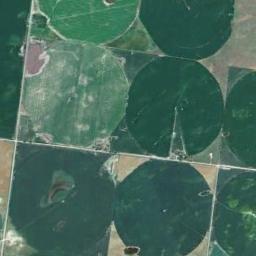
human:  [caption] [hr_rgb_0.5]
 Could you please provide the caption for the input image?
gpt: Several dark green, Light green mixed neatly arranged circular farmland, .

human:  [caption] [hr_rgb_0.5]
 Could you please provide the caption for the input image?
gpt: Several dark green circular farmlands are neatly arranged on the ground .

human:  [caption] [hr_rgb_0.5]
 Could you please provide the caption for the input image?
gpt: Many green circle farmland are in the bare land .

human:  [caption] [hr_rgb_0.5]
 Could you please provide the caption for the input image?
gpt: There is only a complete circle of farmland in the lower right corner .

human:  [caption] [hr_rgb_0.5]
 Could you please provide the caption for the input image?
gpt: There are some cultivated circular farmlands of the same size arranged neatly .